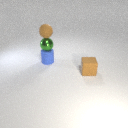
small green metal sphere above small blue rubber cylinder